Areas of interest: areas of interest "the Grand Theatre on Renmin Square Xi'an"
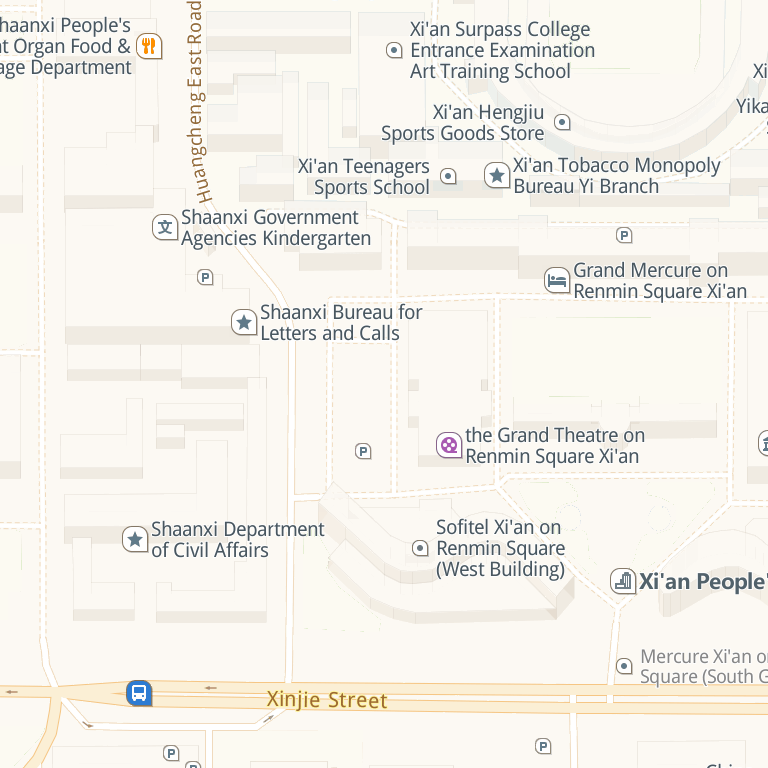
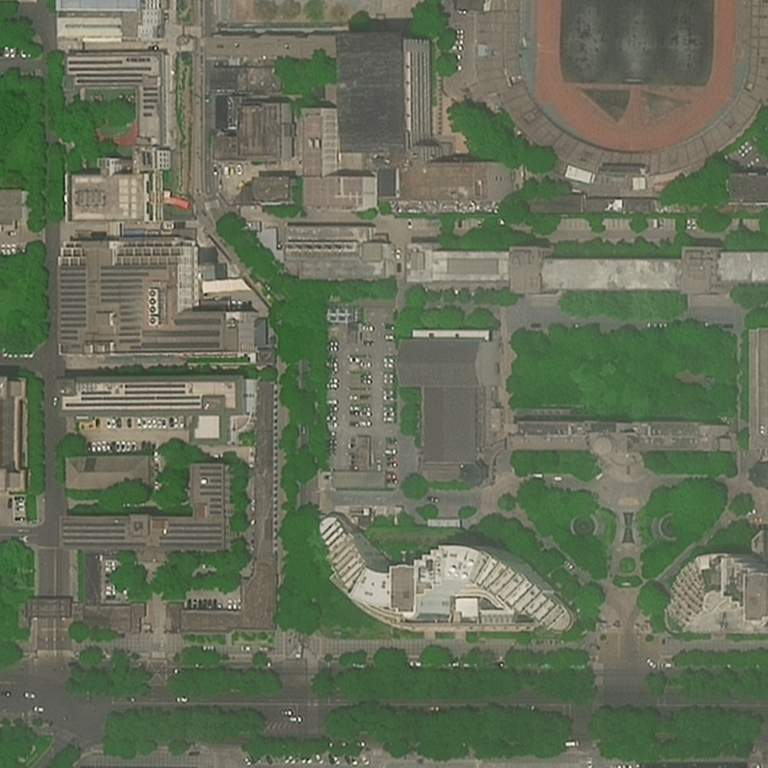